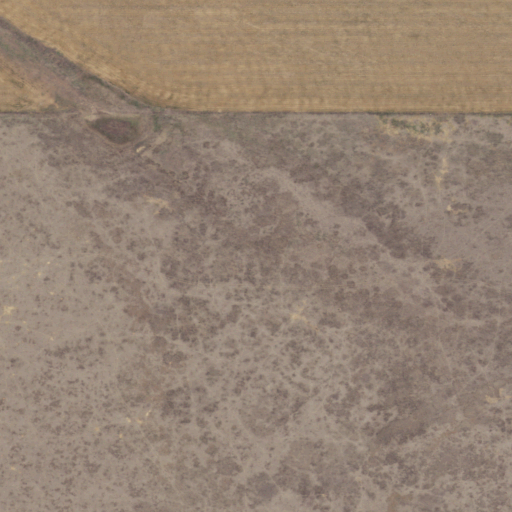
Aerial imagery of valley in Oklahoma named French Draw containing grassland, cultivated crops, shrub, and herbaceous wetlands